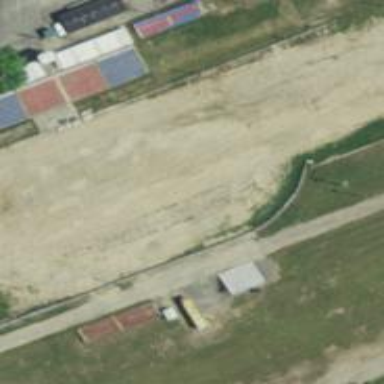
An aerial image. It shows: Sports center on leisure land.